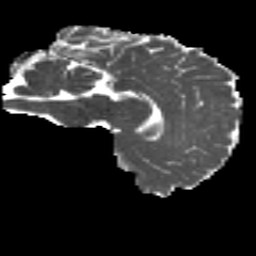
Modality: MD
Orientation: sagittal
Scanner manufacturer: siemens
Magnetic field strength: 3 T
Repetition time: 4.16 s
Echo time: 0.0806 s